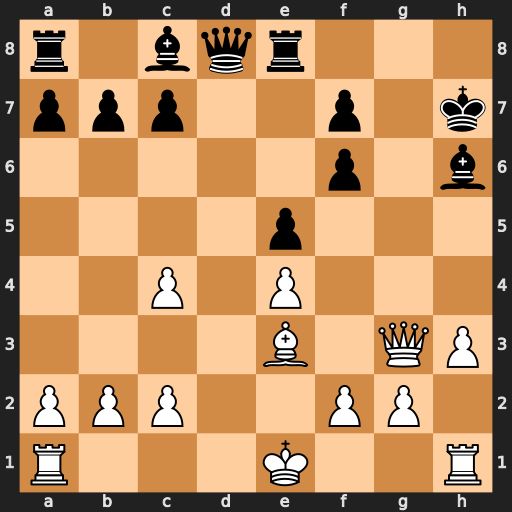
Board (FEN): r1bqr3/ppp2p1k/5p1b/4p3/2P1P3/4B1QP/PPP2PP1/R3K2R
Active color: w
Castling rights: KQ
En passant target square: -
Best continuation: Qh4 Rh8 Qxh6+ Kg8 Rd1 Qxd1+ Kxd1 Rxh6 Bxh6